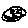
Label: smiley face